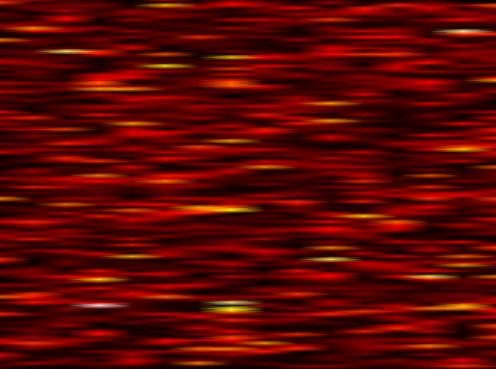
Label: FBMC